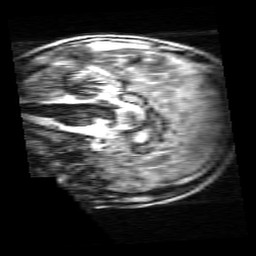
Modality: MP2RAGE
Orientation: sagittal
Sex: male
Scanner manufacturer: siemens
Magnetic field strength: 3 T
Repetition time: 5 s
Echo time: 0.00368 s